Question: I would like to calculate the area between the blue line and the gray diagonal line.

I can calculate the area under the blue line as:
'''
library(zoo)
id <- order(x)
AUC <- sum(diff(x[id])*rollmean(y[id],2))
'''
(thanks to <URL>
Any ideas how to find the area between the blue and gray line?
Thanks in advance
EC
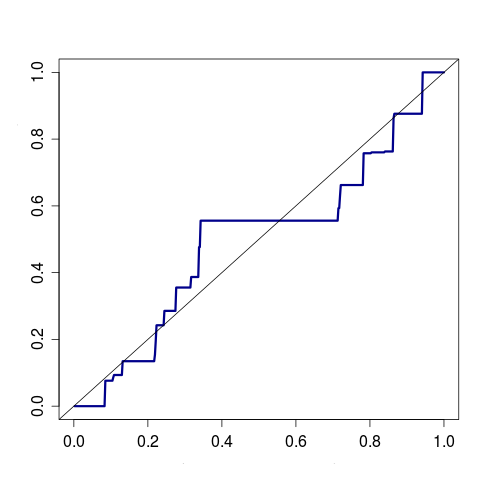
Answer: Just to ensure there is an acceptable answer, but mainly summarizing other peoples' suggestions:
'Mathematically', what you want is the area under the curve 'abs(blue - grey)'.
These values (i.e. the absolute differences) are easily obtained, and once you have them, you can use any integration-like method (like Simpson's rule or what is suggested in the article you link to) to obtain the surface.
As an alternative, and somewhat like @Saurabh suggested, you can use the fact that the blue line is a step function (or isn't it?) and the other is a straight line. For this, you sum up all x values for which either the blue and grey lines cross, or a new value is presented (a 'step' is taken) in the blue line. Divididing the area like this will lead only to triangles and trapeziums, and you can simply take the absolute value before summing them all up.
Even if the blue line isn't a simple step function, but still made up of straight lines, this should work, although you now have to account for some additional cases...